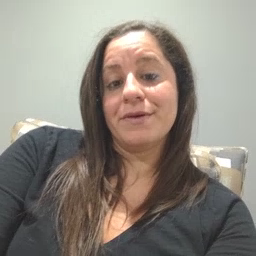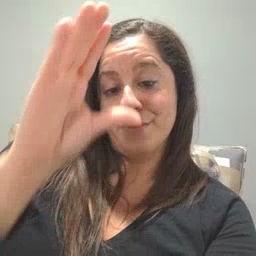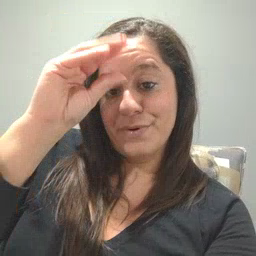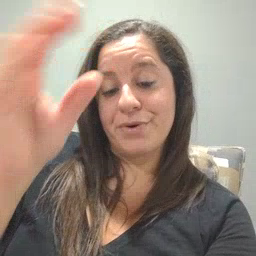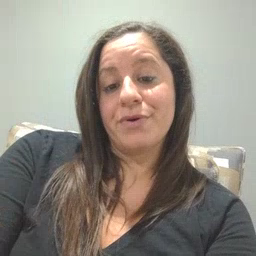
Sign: boy